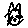
Label: cat